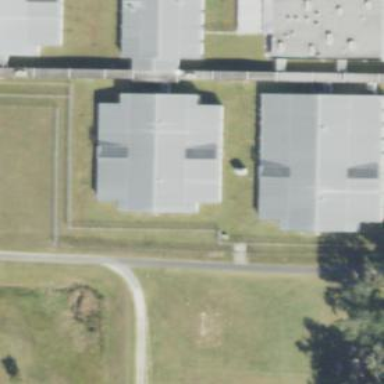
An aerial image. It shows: Prison building with gabled metal sheet roof.